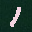
Label: 1